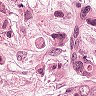
Metastatic tissue present: yes